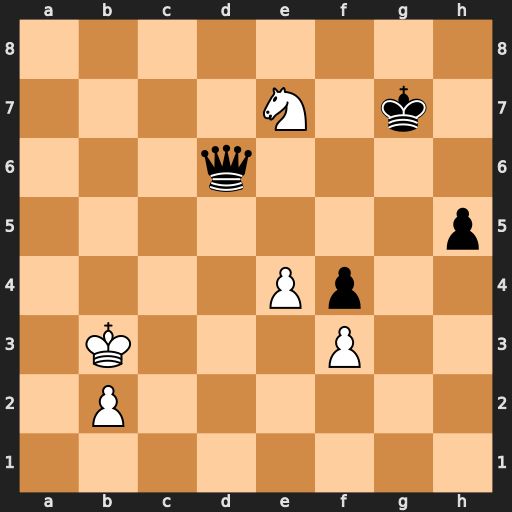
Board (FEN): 8/4N1k1/3q4/7p/4Pp2/1K3P2/1P6/8
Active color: w
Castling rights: -
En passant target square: -
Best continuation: Nf5+ Kg6 Nxd6